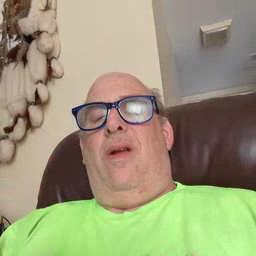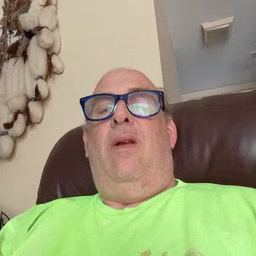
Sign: why